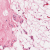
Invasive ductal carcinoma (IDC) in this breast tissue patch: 0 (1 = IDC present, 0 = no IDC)